Question: I am trying to write my program from VS (MVCS) for Qt(MinGb)
I am using ofstream and has a following code:
'''
#include <fstream>
#include <string>
#include <iostream>
#include <exception>
using namespace std;
void WriteToFile(ofstream* fileToWrite, std::string StringNeedsToWrite)
{
if (fileToWrite)
{
if (IsStartOfNewString(StringNeedsToWrite))
{
*fileToWrite << '
';
}
*fileToWrite << StringNeedsToWrite;
}
else
{
throw exception();
}
}
'''
I want to write string into file, and set ofstream into my method.
But i have a strange error and don't know how to fix it (on image)

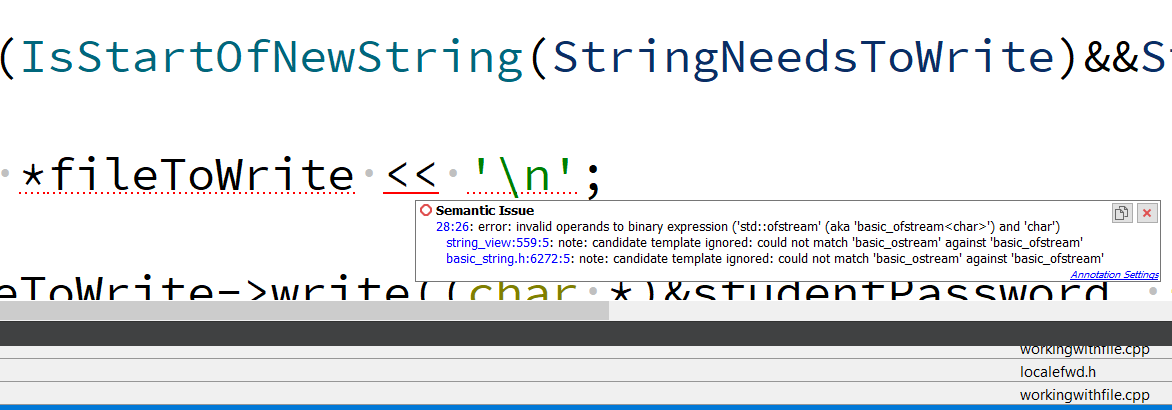
Answer: They differ in their make files and project files. A common problem is that moving a project from one environment to another entails big mistakes.
For example, under does not have standard streams, but there is 'windows.h'.
Such problems should be taken into account and studied at the stage of developing a program architecture and choosing technologies for development.
Frequent practice has shown that is best used with your and, if possible, use its classes for development.